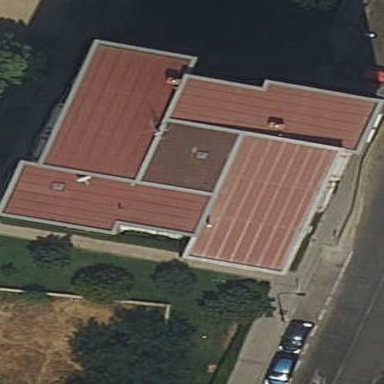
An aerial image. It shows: Residential building with apartments.